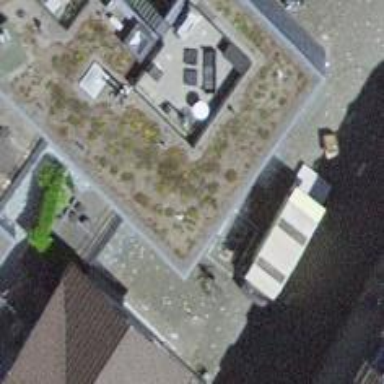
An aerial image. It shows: Floor bicycle parking area.